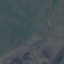
Label: HerbaceousVegetation